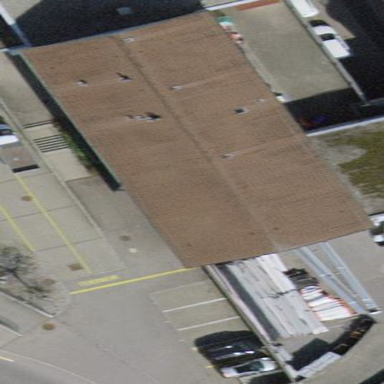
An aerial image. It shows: Building with pitched roof.